Question: I need to get two line charts & bar chart in same diagram. Both line charts have the same y axis,
but the bar chart has a different axis.
Table format
'''
Indicator Name 2011 2012 2013 2014 2015 2016 2017 2018 2019
Bank nonperforming loans to total gross loans (%) 3.8 3.6 5.5 4.2 3.2 2.6 2.4 3.4 4.2
Bank nonperforming loans to total net loans (%) 3 2.2 3.8 2.6 1.2 1.7 1.3 2.2 2.5
Bank Total gross loans ( LK Bn) 99 116.6 191 165 152.8 142.3 160.7 263.1 275.5
'''
This is my code:
'''
df.loc['Bank nonperforming loans to total gross loans (%)', years].plot(kind = 'line',color='mediumvioletred',marker ='o',
markerfacecolor ='blue',markersize=9,label = "NPL %")
df.loc['Bank nonperforming loans to total net loans (%)', years].plot(kind = 'line',color='blue',label = "SL")
plt.twinx()
df.loc['Bank Total gross loans (LK Bn)', years].plot(kind = 'Bar',color='brown',label = "chk")
plt.ylim([90,280])
plt.title('Immigration from Afghanistan')
plt.ylabel('NPL %')
plt.xlabel('years')
plt.legend()
'''
Below is the graph that I get, but it doesn't show the bar graph.

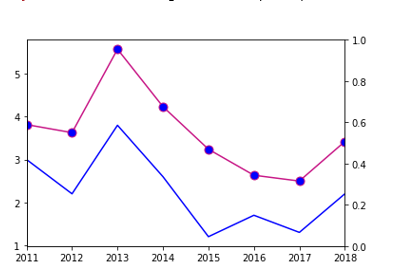
Answer: Your case requires more control than 'DataFrame.plot' may provide. You need to define order of your plots: lines should on the top of bar plot, but in addtion you bar is on twinned axis, this creates another problem. Here is solution for your problem mainly based on this <URL>.
'''
import pandas as pd
import matplotlib.pyplot as plt
data = {
2011: [3.8, 3, 99],
2012: [3.6, 2.2, 116.6],
2013: [5.5, 3.8, 191],
2014: [4.2, 2.6, 165],
2015: [3.2, 1.2, 152.8],
2016: [2.6, 1.7, 142.3],
2017: [2.4, 1.3, 160.7],
2018: [3.4, 2.2, 263.1],
2019: [4.2, 2.5, 275.5],
}
df = pd.DataFrame(
data,
index=['Bank nonperforming loans to total gross loans (%)',
'Bank nonperforming loans to total net loans (%)',
'Bank Total gross loans (LK Bn)'],
columns=data.keys()
)
years = list(data.keys())
fig, ax = plt.subplots()
# axis for the bar
ax2 = ax.twinx()
ax2.set_ylim([90, 280])
# creating a cloned axis from ax for lines
# wee need this to put line plots on bars
ax1 = fig.add_axes(ax.get_position(), sharex=ax, sharey=ax)
ax1.set_facecolor('none')
ax1.set_axis_off()
ax1.set_xticks(years)
bar = ax2.bar(
years,
df.loc['Bank Total gross loans (LK Bn)'], color='brown',
label='chk',
)
line1, = ax1.plot(
df.loc['Bank nonperforming loans to total gross loans (%)', years],
color='mediumvioletred',
marker='o',
markerfacecolor='blue',
markersize=9,
label='NPL %',
)
line2, = ax1.plot(
df.loc['Bank nonperforming loans to total net loans (%)', years],
color='blue',
label='SL',
)
ax.set_title('Immigration from Afghanistan')
ax.set_ylabel('NPL %')
ax.set_xlabel('years')
ax2.legend([bar, line1, line2], ['chk', 'NPL %', 'SL'])
'''
<URL>